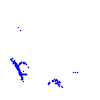
Particle: proton